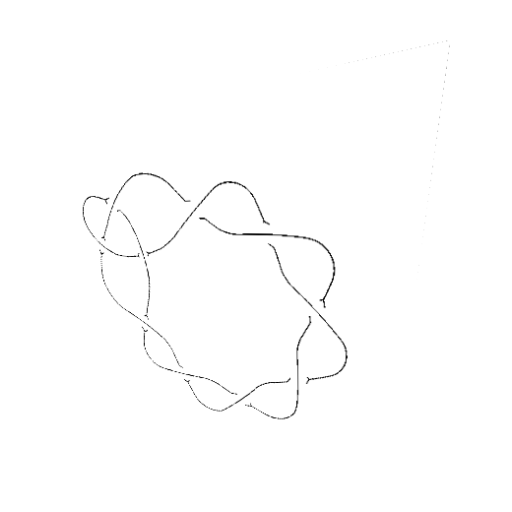
Crossing number: 10